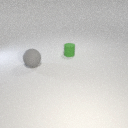
large gray rubber sphere in front of small green rubber cylinder